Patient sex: M
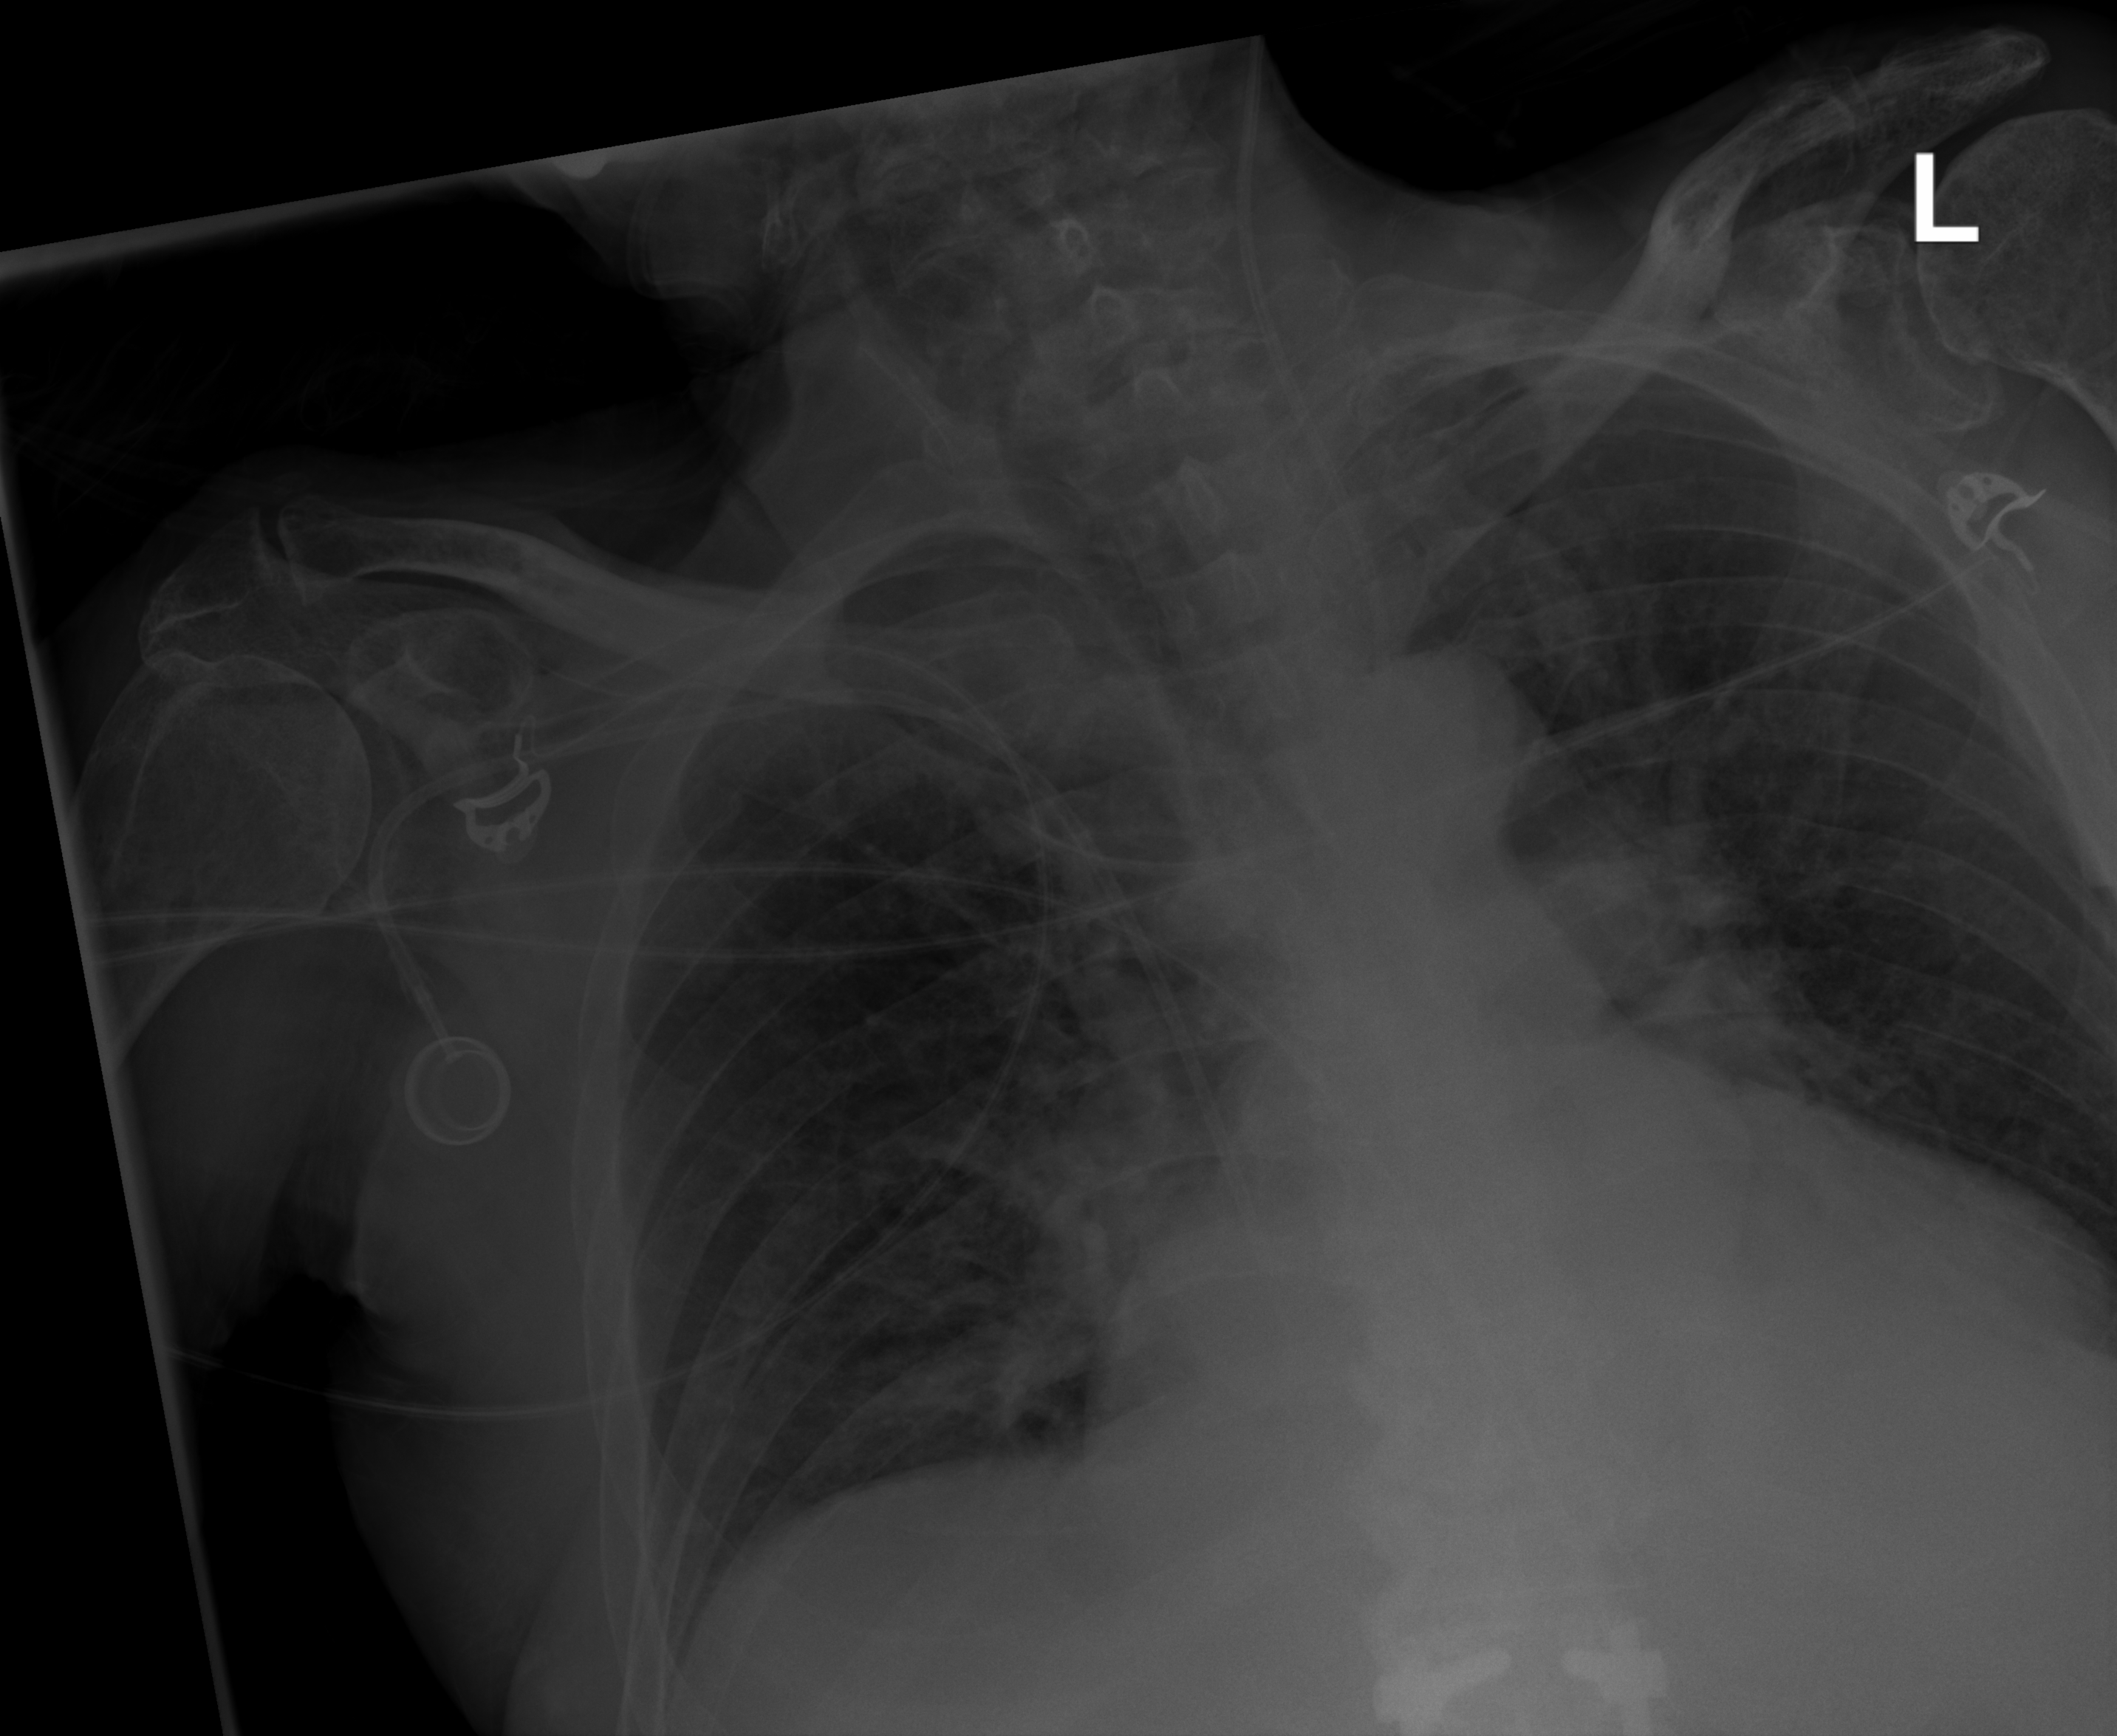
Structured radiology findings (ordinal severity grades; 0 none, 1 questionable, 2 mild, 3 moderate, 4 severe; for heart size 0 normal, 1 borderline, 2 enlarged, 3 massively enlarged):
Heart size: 2
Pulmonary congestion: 0
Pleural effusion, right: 0
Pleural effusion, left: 0
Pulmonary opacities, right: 2
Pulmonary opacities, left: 0
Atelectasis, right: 2
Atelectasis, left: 0